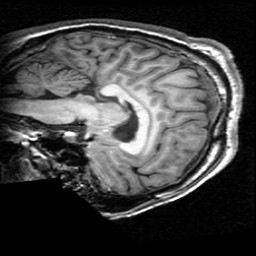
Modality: T1w
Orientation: sagittal
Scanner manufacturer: ge
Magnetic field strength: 3 T
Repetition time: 0.00904 s
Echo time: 0.00184 s